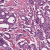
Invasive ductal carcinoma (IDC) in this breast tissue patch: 1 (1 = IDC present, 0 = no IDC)